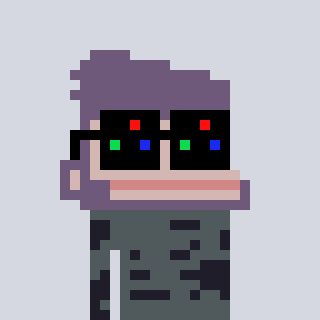
a pixel art character with square black sunglasses, a ape-shaped head and a grayscale-colored body on a cool background